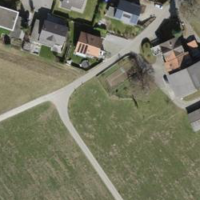
EUNIS habitat code: 55
Species observed at this site:
Cardamine pratensis